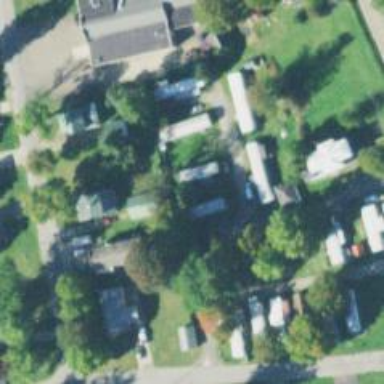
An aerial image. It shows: Residential area with trailer park.